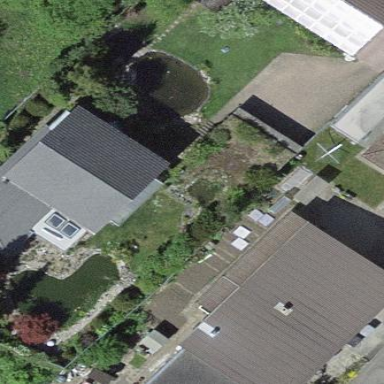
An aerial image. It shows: Garage building.